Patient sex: M
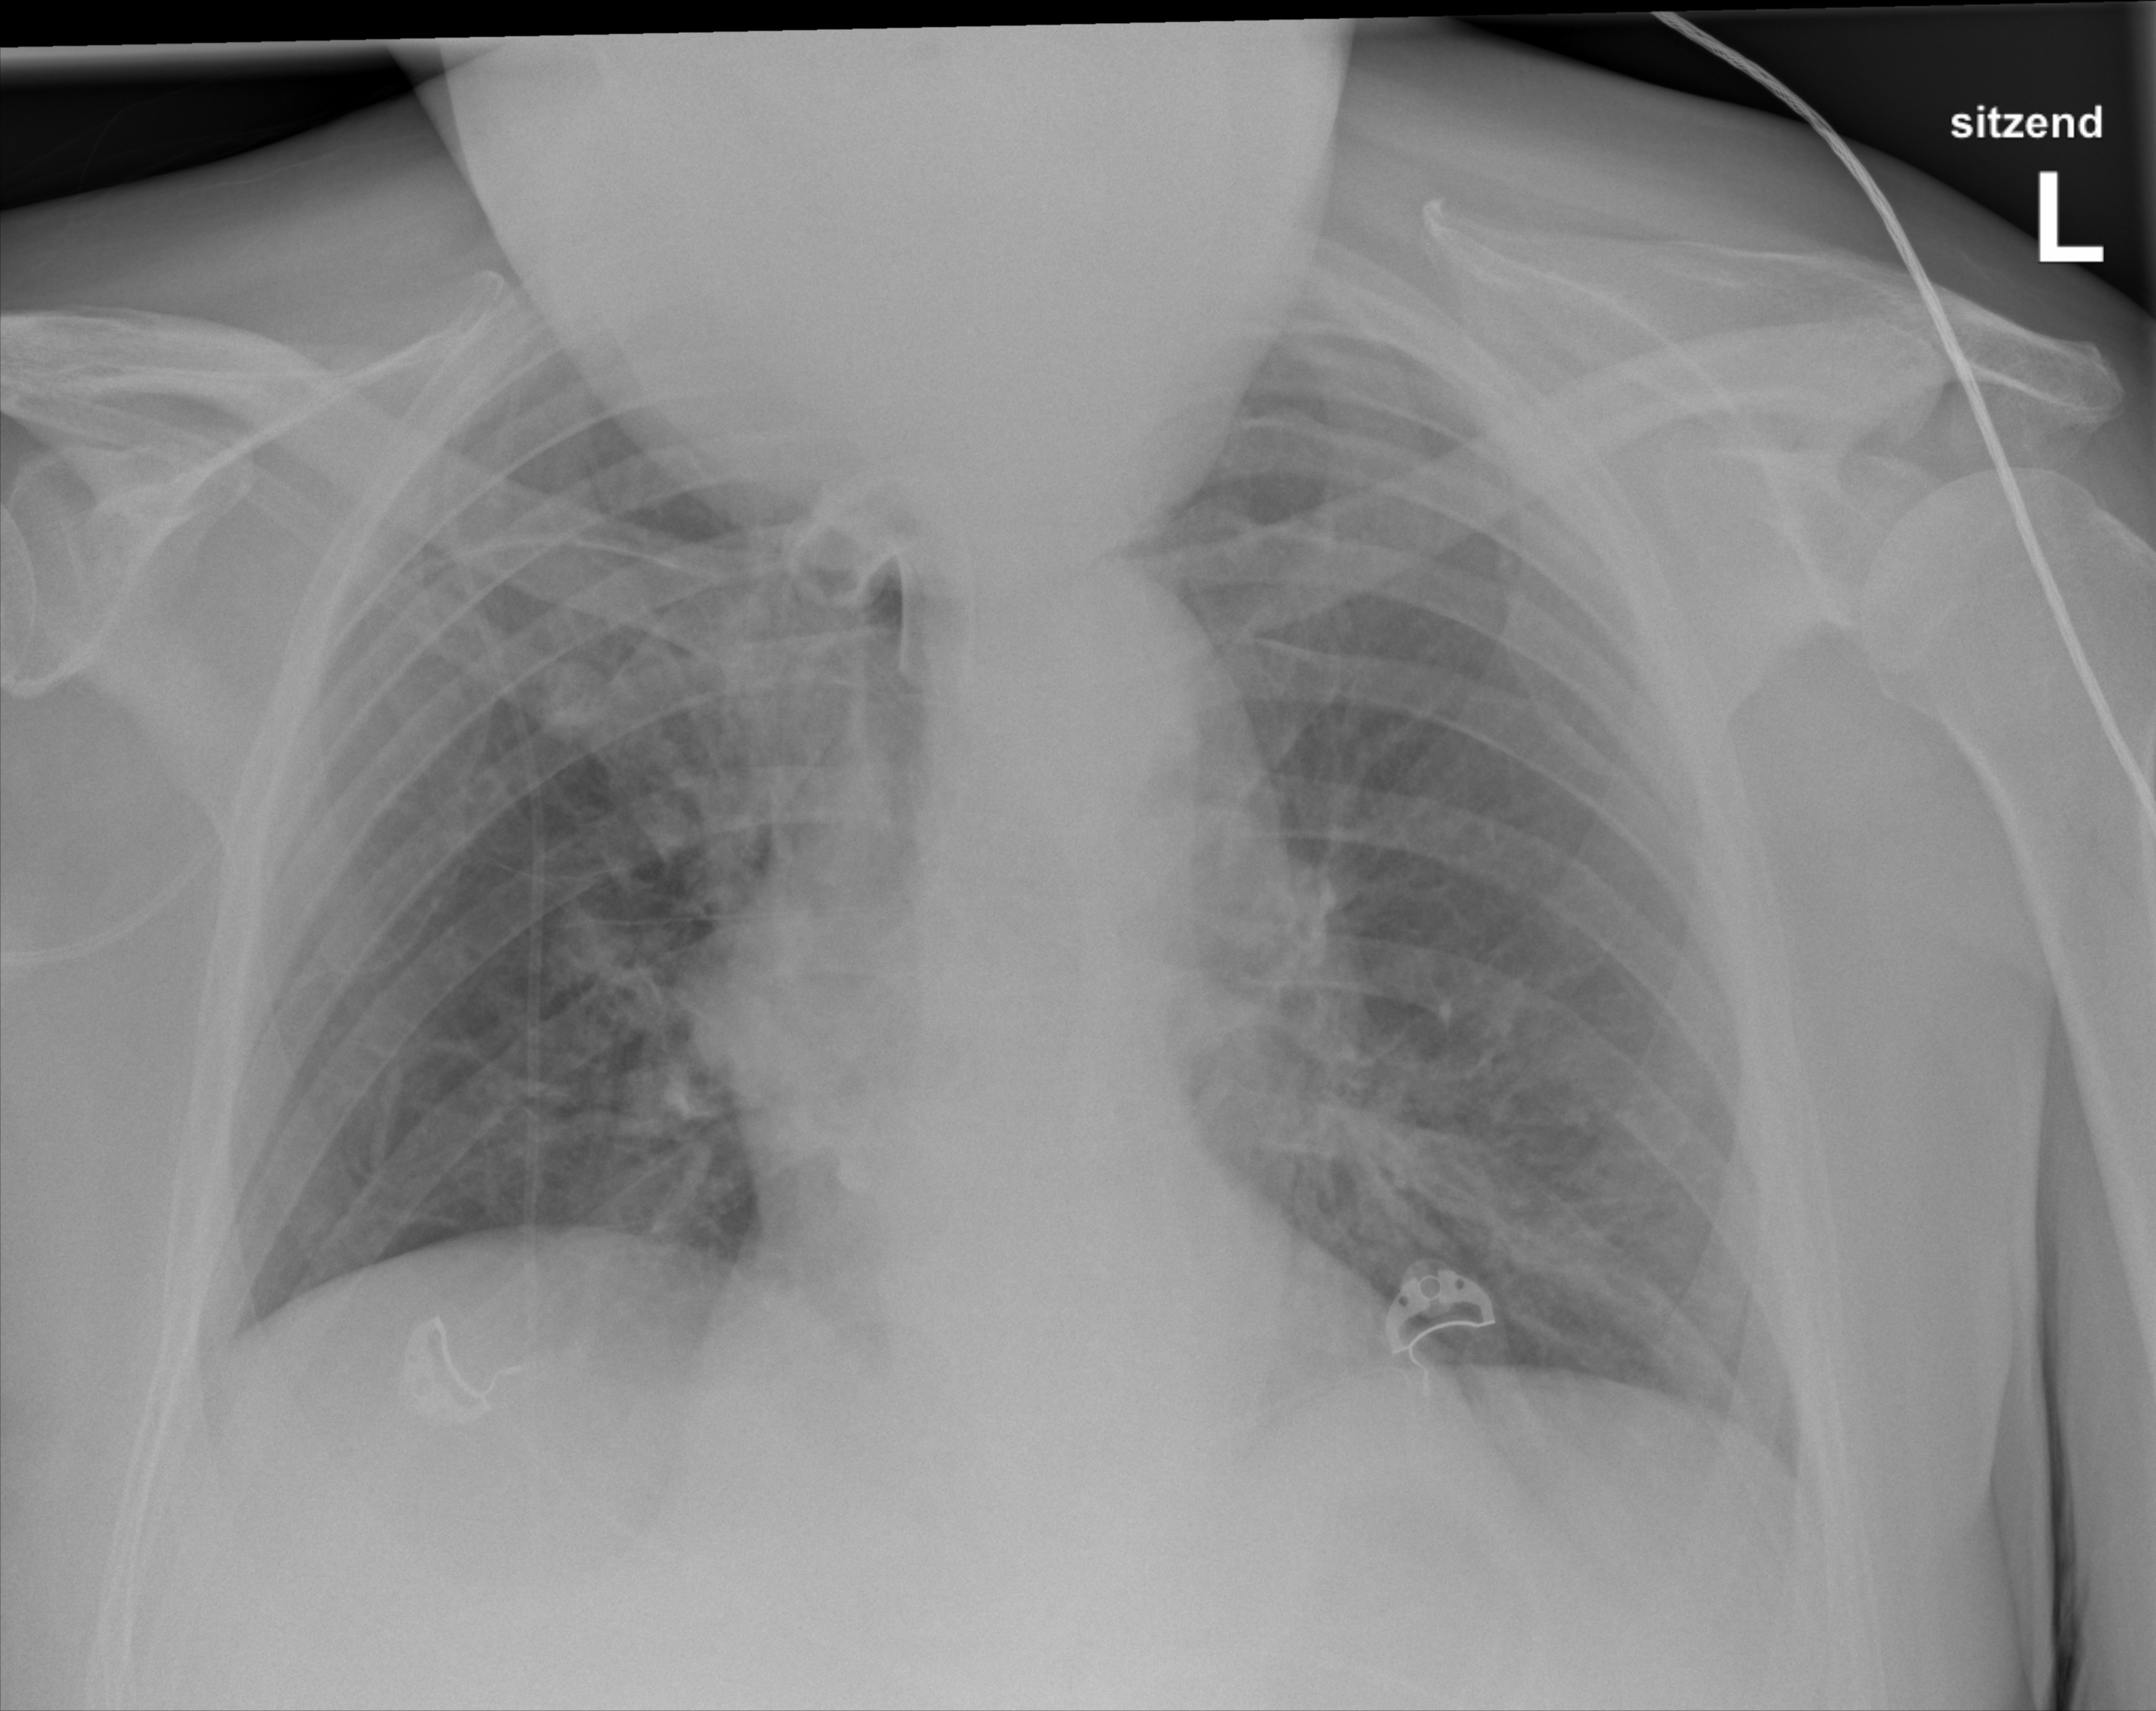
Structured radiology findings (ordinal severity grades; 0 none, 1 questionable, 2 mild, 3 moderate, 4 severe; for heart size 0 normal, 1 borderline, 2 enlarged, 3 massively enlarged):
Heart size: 0
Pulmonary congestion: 0
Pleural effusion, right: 0
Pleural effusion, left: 0
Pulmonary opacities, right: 0
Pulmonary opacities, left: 0
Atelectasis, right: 2
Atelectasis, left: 1